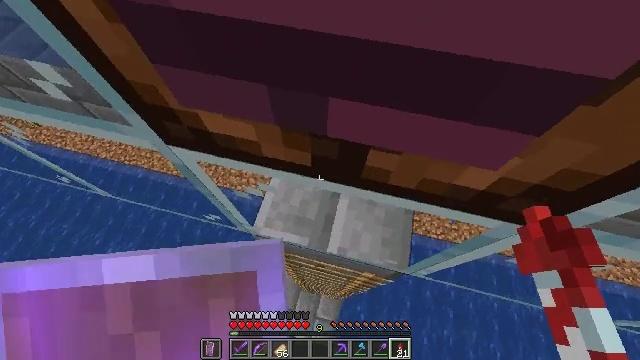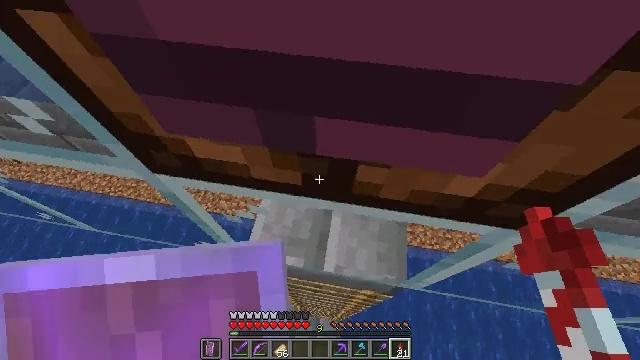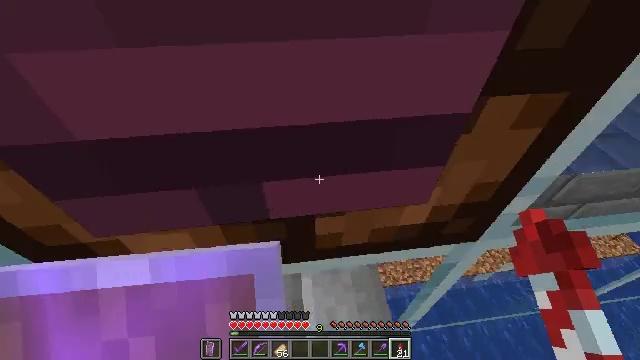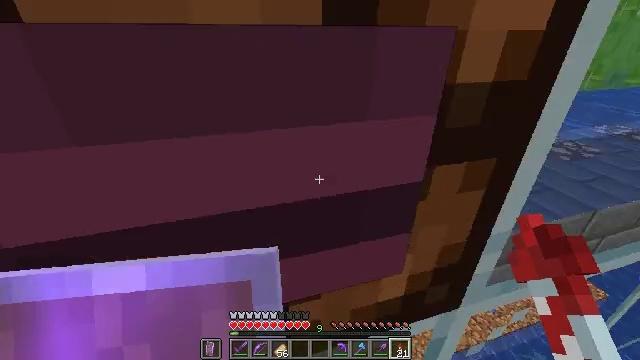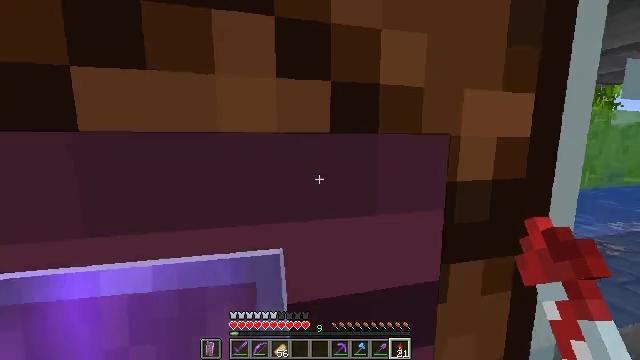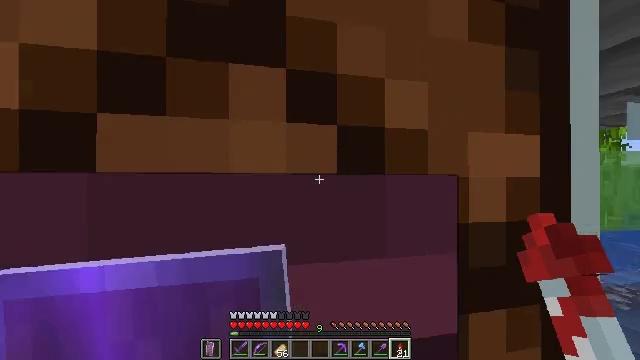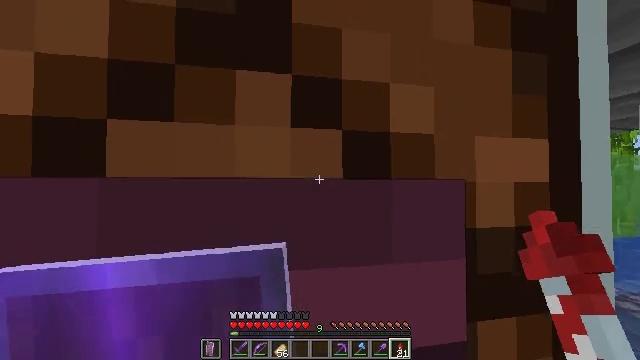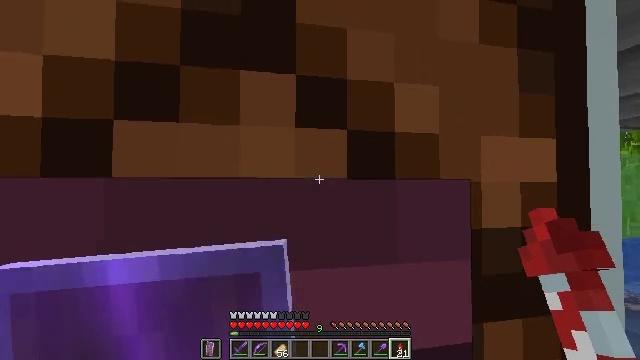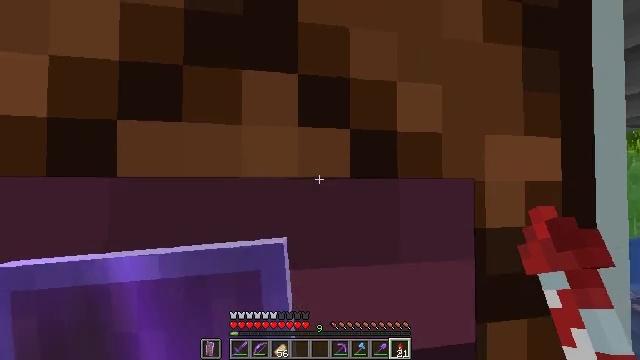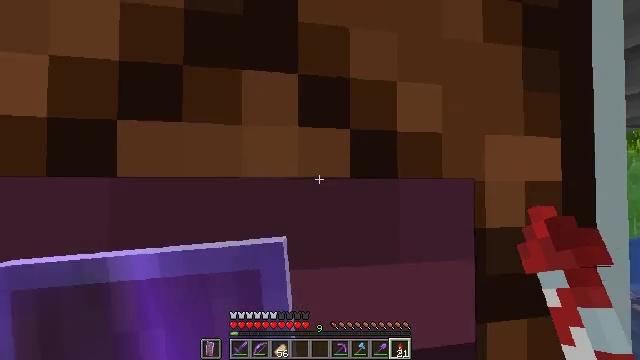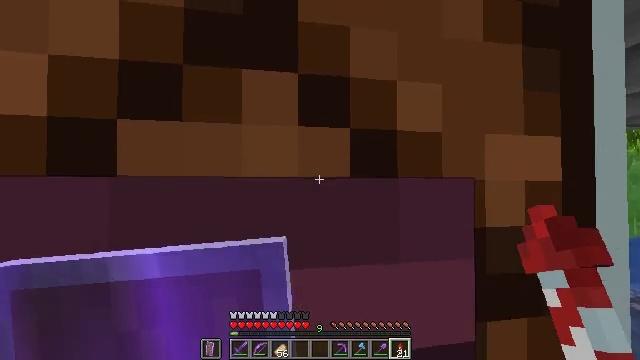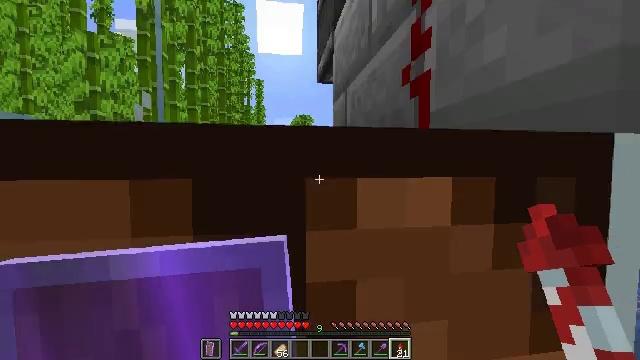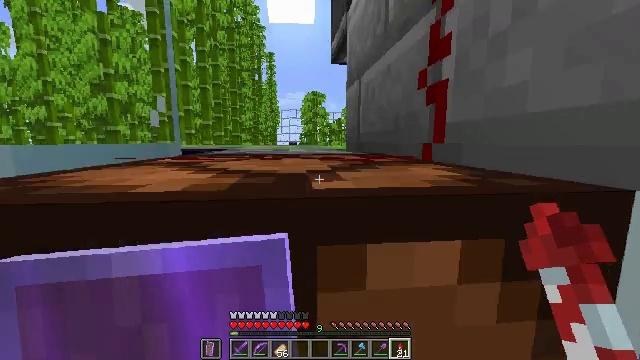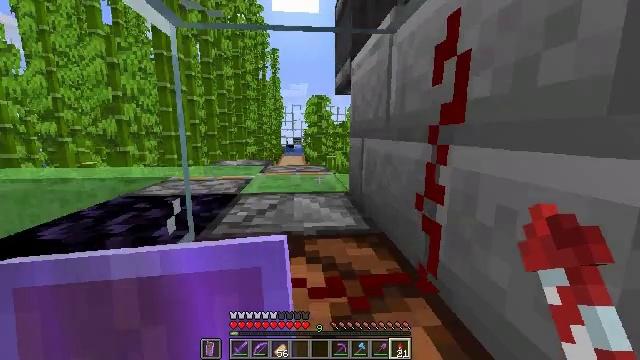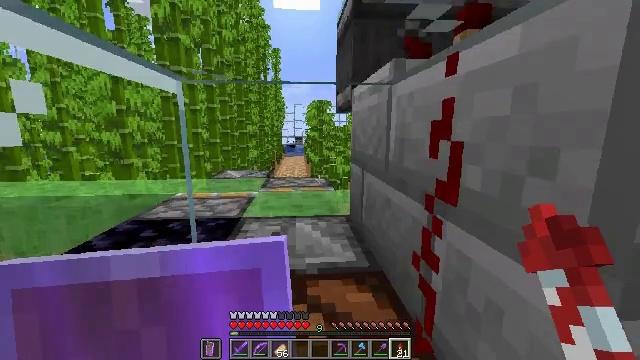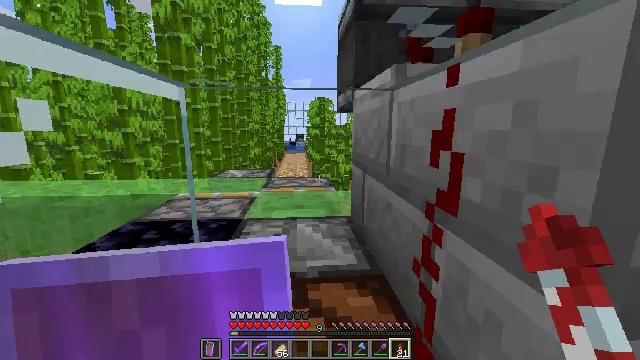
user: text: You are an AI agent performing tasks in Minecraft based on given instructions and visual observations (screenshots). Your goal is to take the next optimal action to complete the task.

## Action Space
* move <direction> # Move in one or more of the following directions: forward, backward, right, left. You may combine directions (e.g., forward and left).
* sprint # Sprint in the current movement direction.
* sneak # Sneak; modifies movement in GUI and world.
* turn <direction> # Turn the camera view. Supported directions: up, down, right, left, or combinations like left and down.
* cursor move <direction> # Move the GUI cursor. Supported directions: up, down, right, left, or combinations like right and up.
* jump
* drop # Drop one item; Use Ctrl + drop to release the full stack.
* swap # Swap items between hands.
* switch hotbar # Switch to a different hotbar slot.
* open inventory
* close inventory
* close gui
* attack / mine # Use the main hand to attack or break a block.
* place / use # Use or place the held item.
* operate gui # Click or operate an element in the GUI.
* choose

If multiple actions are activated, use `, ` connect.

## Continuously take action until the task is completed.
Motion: motion action
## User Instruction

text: Destroy the spruce trapdoor to collect it.
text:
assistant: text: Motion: turn right and up
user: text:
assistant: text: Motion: turn right and up
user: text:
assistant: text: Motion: turn right and up
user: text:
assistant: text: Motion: turn left and up
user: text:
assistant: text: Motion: turn left and up
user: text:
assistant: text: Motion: turn left and up
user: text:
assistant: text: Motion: no_op
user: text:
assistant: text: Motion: no_op
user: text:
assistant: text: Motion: no_op
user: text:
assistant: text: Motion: no_op
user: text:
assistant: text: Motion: turn left and down, jump
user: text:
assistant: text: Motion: turn left and down, jump
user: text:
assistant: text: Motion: turn down, jump
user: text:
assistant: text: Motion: jump
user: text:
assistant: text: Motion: jump
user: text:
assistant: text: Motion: jump
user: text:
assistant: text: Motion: jump
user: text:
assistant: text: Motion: no_op
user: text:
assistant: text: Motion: no_op
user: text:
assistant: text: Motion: no_op
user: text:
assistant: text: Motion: no_op
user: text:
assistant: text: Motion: no_op
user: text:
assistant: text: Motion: no_op
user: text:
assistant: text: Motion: no_op
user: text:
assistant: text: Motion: no_op
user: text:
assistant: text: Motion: no_op
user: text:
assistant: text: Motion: no_op
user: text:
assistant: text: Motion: no_op
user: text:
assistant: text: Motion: no_op
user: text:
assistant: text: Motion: no_op